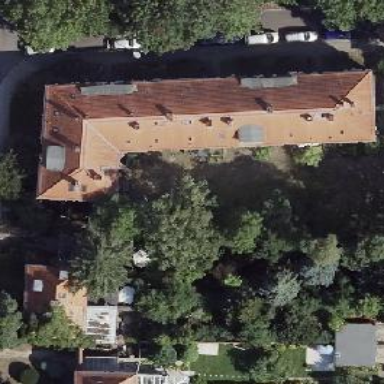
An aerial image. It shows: Hipped-roof building with apartments.